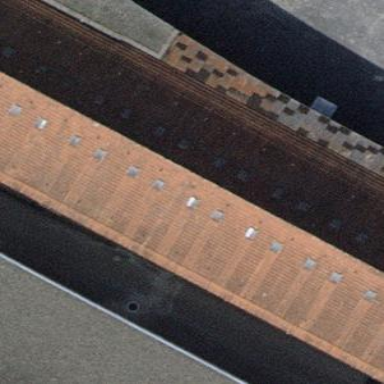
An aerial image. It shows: Industrial building with gabled roof.